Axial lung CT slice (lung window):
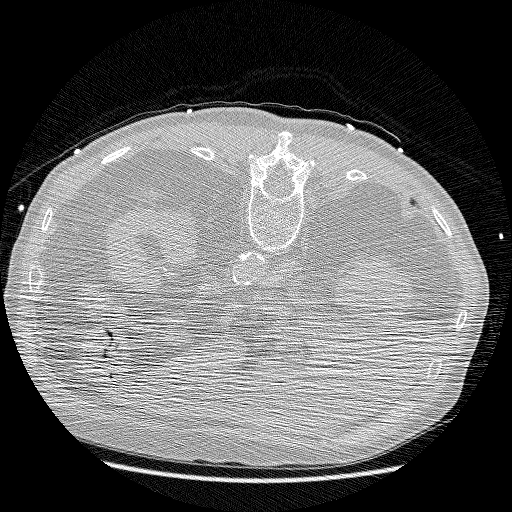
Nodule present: no